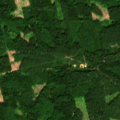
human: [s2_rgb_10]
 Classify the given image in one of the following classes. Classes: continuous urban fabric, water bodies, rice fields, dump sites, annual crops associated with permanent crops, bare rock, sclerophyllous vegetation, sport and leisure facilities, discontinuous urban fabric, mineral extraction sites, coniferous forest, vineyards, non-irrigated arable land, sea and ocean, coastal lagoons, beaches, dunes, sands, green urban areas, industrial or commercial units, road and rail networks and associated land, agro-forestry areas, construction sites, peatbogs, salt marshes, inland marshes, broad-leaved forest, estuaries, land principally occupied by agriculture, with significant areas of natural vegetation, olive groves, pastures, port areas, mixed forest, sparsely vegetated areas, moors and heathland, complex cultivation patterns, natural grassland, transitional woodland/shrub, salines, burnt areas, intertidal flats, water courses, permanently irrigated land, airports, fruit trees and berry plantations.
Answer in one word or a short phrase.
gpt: broad-leaved forest, coniferous forest, mixed forest